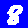
Digit: 8